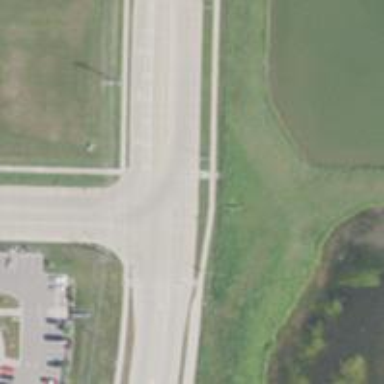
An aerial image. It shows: Tertiary link road.